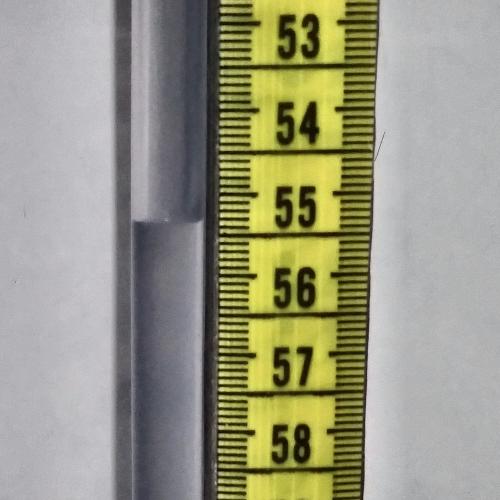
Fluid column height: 55.3 cm